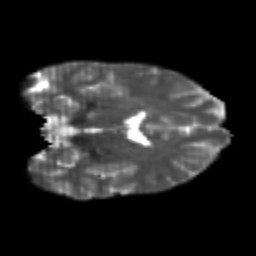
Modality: T2w
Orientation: coronal
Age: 21
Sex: female
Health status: healthy
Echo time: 0.074 s